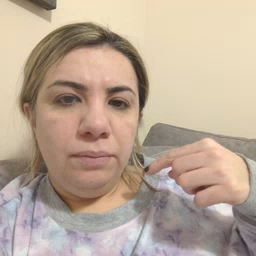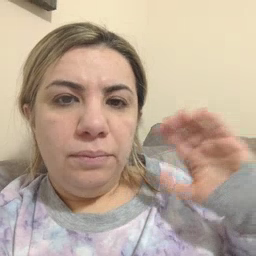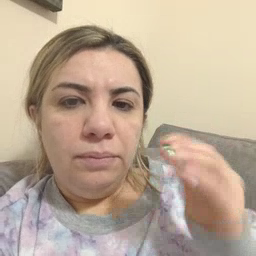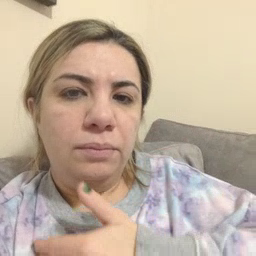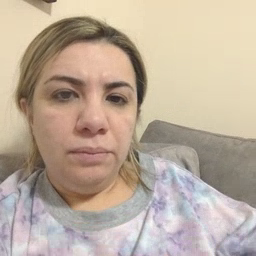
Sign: weus